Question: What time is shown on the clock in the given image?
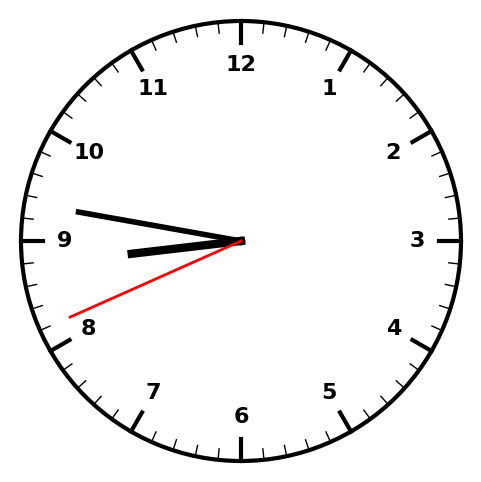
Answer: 08:46:41